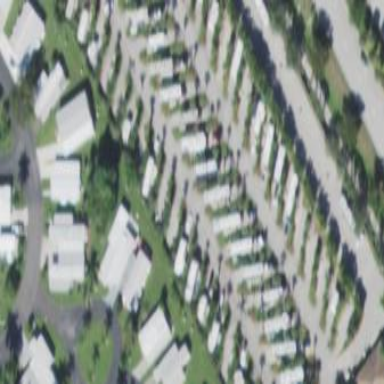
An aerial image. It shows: Caravan site for tourism.